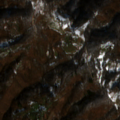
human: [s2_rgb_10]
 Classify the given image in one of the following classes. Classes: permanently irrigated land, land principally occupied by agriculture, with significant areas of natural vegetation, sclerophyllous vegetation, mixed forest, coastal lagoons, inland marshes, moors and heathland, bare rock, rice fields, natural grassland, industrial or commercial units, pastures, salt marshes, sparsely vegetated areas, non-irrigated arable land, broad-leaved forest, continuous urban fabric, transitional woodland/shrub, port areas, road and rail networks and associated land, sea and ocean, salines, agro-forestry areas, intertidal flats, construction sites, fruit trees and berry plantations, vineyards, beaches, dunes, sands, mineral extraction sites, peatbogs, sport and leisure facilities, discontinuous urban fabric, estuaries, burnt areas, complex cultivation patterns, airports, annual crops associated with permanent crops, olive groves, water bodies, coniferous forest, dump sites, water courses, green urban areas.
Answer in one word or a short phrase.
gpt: complex cultivation patterns, land principally occupied by agriculture, with significant areas of natural vegetation, broad-leaved forest